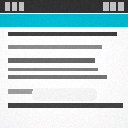
Screen state: on